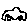
Label: car